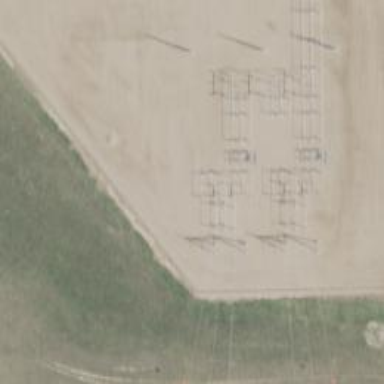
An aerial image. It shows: Switch used for power control.